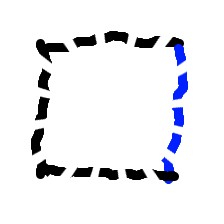
Shape: square